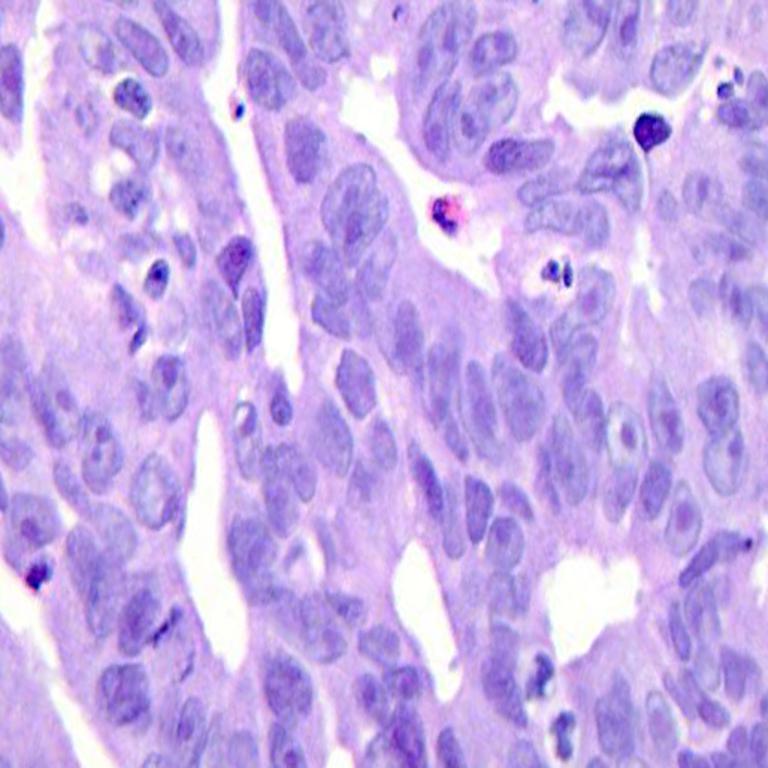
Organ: colon
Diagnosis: adenocarcinomas